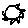
Label: sun